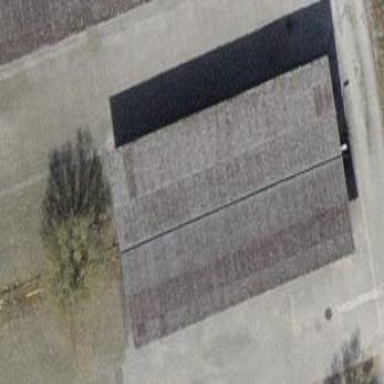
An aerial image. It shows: View of roof of building.